Field crop: tomato
Growth stage: 2
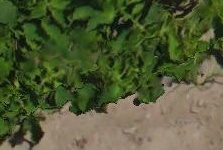
Species: tomato